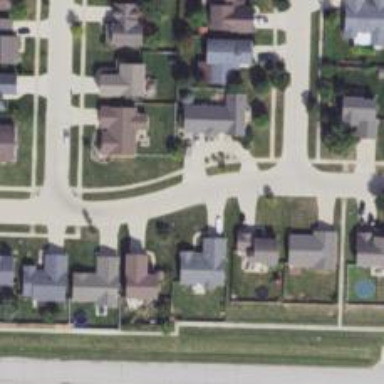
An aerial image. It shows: Residential road.